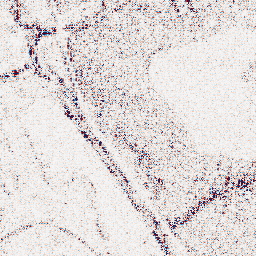
Category: wavelet
Decomposition family: wavelet_dwt
Decomposition parameters: wavelet: sym4
level: 1
Upsampling method: bspline
Upsampling parameters: scale: 4
Upsampling scale: 4